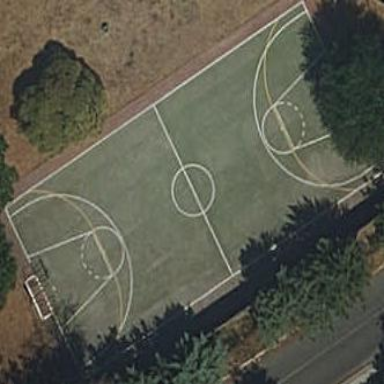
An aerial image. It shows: Basketball court on leisure land pitch.